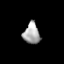
Tissue: prostate
Cell type: Epithelial cells
Senescence score: 0.2813
Nuclear area (px): 334
Mean DAPI intensity: 167.374